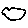
Label: cloud